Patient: sex F, age 59
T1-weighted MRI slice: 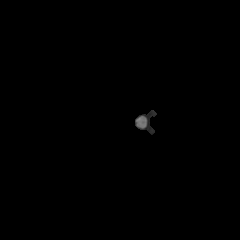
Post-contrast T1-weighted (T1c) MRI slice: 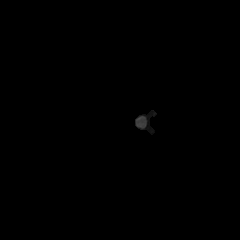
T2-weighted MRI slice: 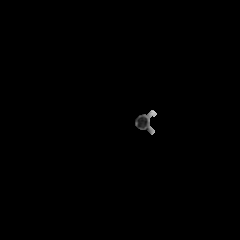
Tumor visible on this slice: no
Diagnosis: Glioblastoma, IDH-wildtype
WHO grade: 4